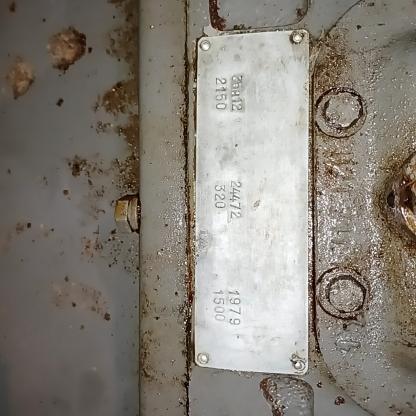
Klasa: tabliczka-znamionowa